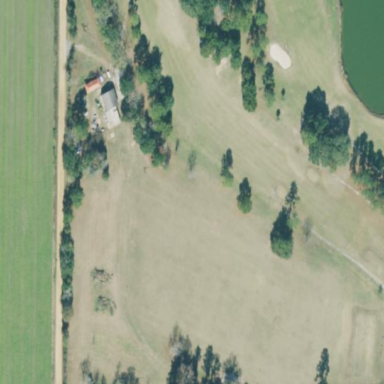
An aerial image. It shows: Golf course with driving range.